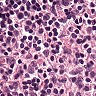
Metastatic tissue present: no